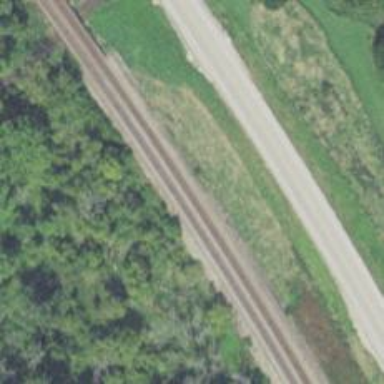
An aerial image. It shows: Railway track.